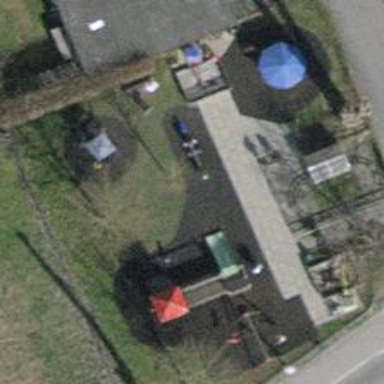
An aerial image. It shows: Playground area for leisure activities on the land.